The picture encodes a bearing's raw vibration samples as pixel intensities in a 2-D grid. Determine the bearing's health state. Answer with exactly one of: normal, inner_race, outer_race, ball.
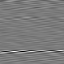
Answer: inner_race